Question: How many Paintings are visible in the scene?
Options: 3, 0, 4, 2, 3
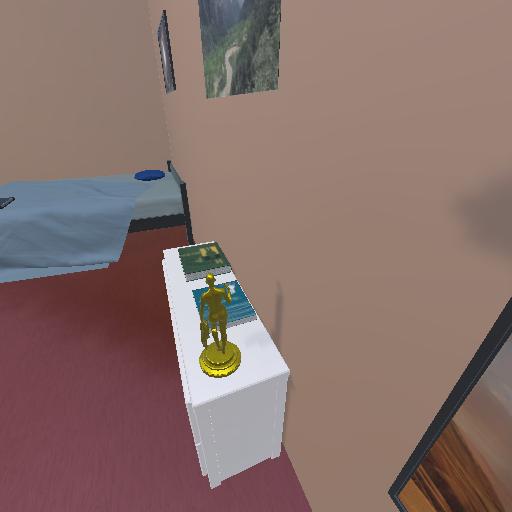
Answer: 3